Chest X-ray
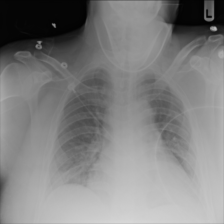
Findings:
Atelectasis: negative
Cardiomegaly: negative
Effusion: negative
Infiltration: negative
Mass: negative
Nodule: negative
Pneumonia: negative
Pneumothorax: negative
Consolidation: negative
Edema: negative
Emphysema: negative
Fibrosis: negative
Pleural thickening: negative
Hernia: negative